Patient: sex F, age 59
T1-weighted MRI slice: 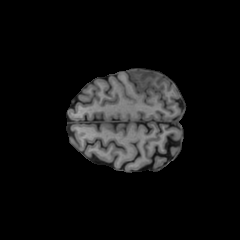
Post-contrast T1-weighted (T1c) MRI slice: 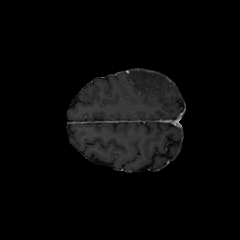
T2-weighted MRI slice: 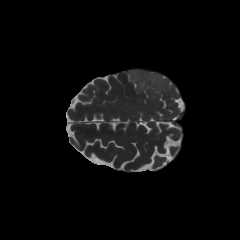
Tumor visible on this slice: yes
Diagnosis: Astrocytoma, IDH-mutant
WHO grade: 3